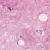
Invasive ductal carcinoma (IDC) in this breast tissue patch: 0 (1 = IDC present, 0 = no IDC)